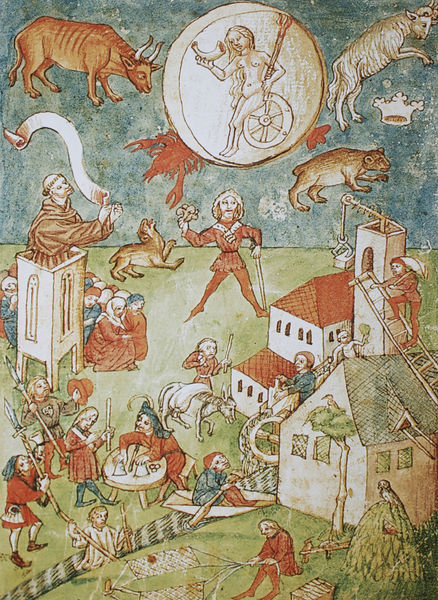
Titel: Kalendarisches Hausbuch des Meister Joseph, Luna und ihre Kinder
Künstler: Meister Joseph
Standort: Tübingen
Institution: Universitätsbibliothek
Schlagwörter: adler, baum, blau, dunkel, gott, himmel, kampf, kopf, mann, nackt, vogel, wasser, weiß, bäume, fluss, frauen, grün, kirchturm, landschaft, menschen, sitzen, stadt, fenster, frau, hell, hut, hüte, kopfbedeckungen, köpfe, mitte, männer, nacht, tisch, zeichnung, dach, gebäude, haus, rot, schirm, tiere, zaun, leute, feier, kappe, kappen, mützen, band, bibel, falten, bild, horn, instrument, bach, häuser, hügel, mühle, kirche, geistlicher, gold, kutte, personen, musik, krone, arbeit, boot, esel, kahn, kreis, pferd, reiter, ruder, rund, stock, turm, schrift, kauern, perspektive, stab, fischer, heu, dorf, kuh, rind, naiv, markt, arbeiter, rad, leiter, lanze, essen, ruderer, faltenwurf, bauer, mond, lamm, schaf, buch, vergoldet, kran, seil, jungfrau, illustration, bürger, getümmel, beten, allegorie, rolle, handwerk, handwerker, kanzel, christus, jesus, floss, zeus, mystisch, mittelalter, priester, kapelle, mönch, landwirtschaft, schriftrolle, löwe, gaukler, hörner, bock, ochse, stier, bär, sternzeichen, ziegenbock, nackz, ziege, netz, bau, fieh, krebs, symbole, bauen, banderole, mühlrad, wasserrad, angeln, baustelle, rpt, spruchband, widder, schriftband, wassermühle, apostel, buchmalerei, dorg, evangelisten, luna, huas, kleriker, simultandarstellung, mandola, fortuna, grösse, illumination, parabel, memschen, hütchenspiel